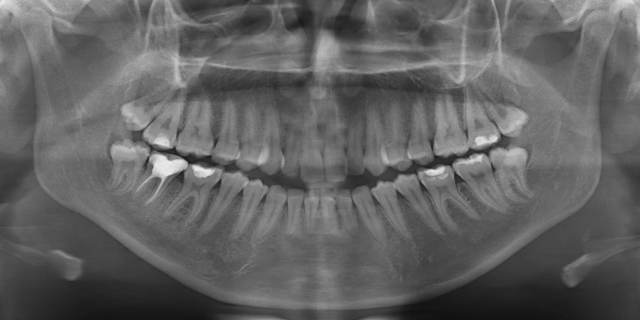
adult